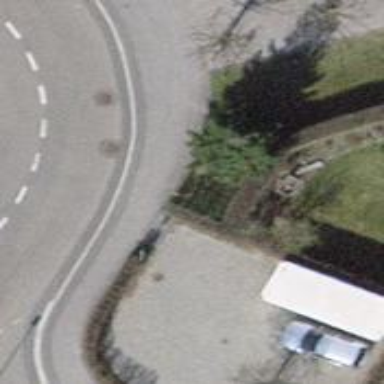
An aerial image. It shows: Hedge barrier.